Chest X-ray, AP view. Patient: 81 years old, sex F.
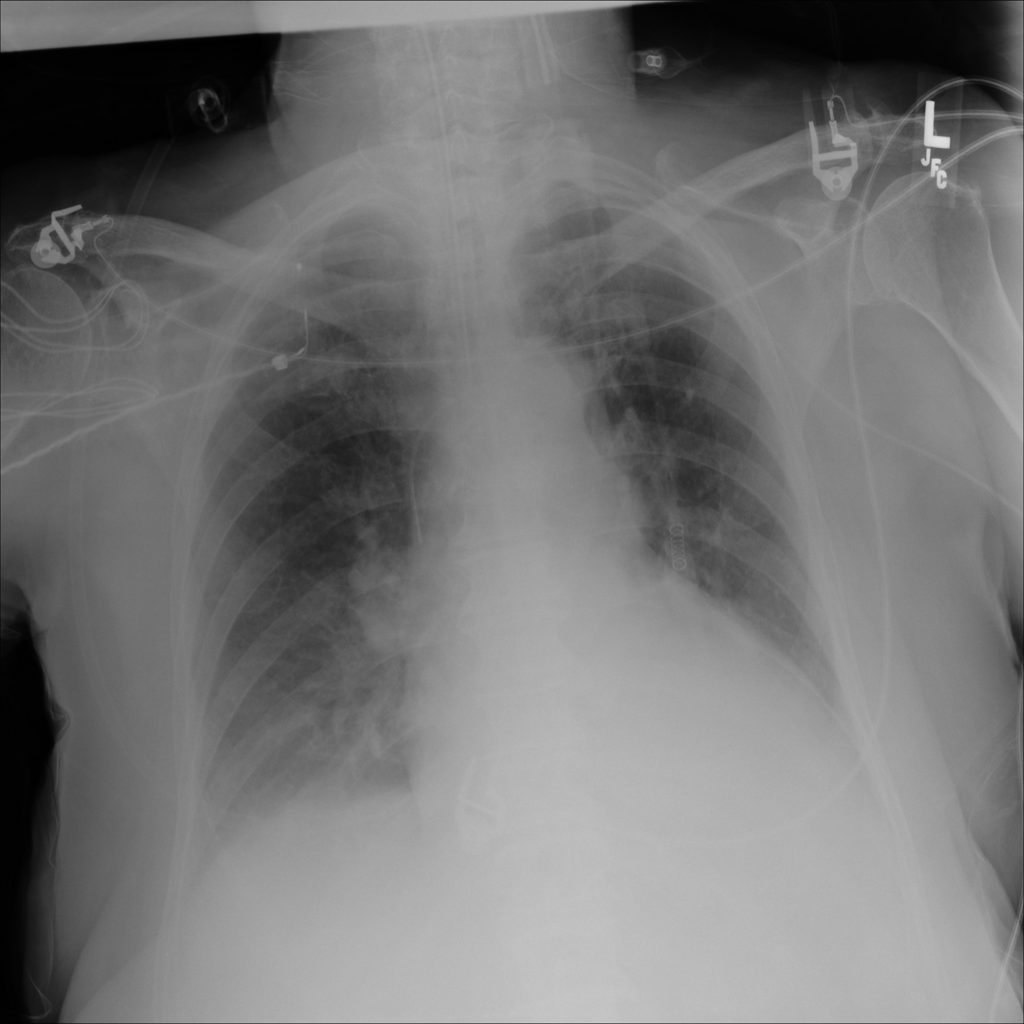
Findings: Atelectasis, Consolidation